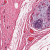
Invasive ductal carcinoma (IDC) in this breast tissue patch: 0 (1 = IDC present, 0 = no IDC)